Question: In short: I have a thread which is finished running, but not garbage collected.
In long: See following example code:
'''
public void saveSomething() {
Thread thread = new Thread(new Runnable() {
@Override
public void run() {
// heavy memory access (~400 MB), finishes after ~10sec
}
});
thread.start();
}
'''
Okay, so this thread gets started and finished after some time. During this time a lot memory is used, which is okay. But my problem is:
And I don't know how I can ensure that.
Finished threads, which are not used anymore, should get garbage collected as far as I'm informed; but this doesn't seem to happen here :(
See this screenshot from jvisualVM:

1: I trigger the thread start by calling 'saveSomething()'
2: Thread was finished long ago (I saw it by debugging), and I pressed "Perform GC" in jvisualvm
As you can see, after I force the GC, everything is working like I want. But this has to happen automatically. How can I do that, what am I doing wrong?
If you need more infos, please ask.
Note: It seems that after a day (hopefully shorter) the memory is back to normal, maybe the GC is just "slow" or rather not very frequently timed?
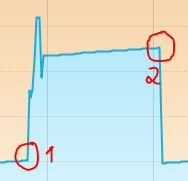
Answer: Could it be that you are asking the wrong question? What I mean: is the fact that garbage collection is not happening "immediately" a problem for you?
I am pretty sure - when you start another such thread that needs a lot of memory, the GC will kick in all by itself.
If that "delay" is actually a problem for you, you might consider doing the "very deep dive" in order to understand how GC actually works for your version of the JVM; to then start using the many many command line options that exist to fine-tune GC behavior to your needs.
But if a "delay" in freeing up memory (to other Java objects) is not an issue; then don't start fixing it.